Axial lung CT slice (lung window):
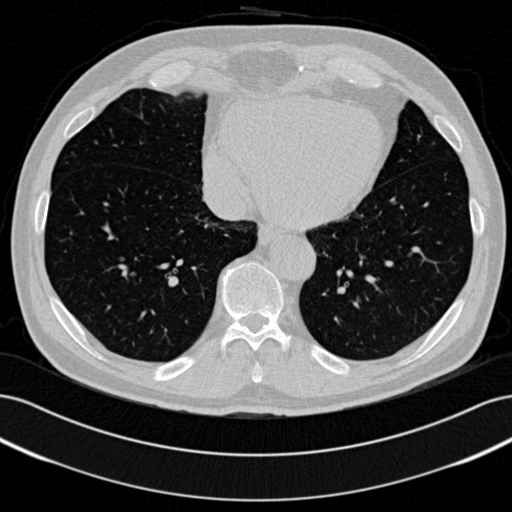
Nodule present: no